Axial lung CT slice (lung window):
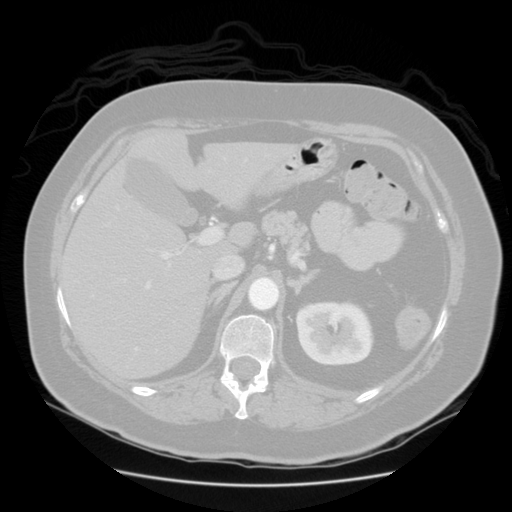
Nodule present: no